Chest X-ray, PA view. Patient: 27 years old, sex M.
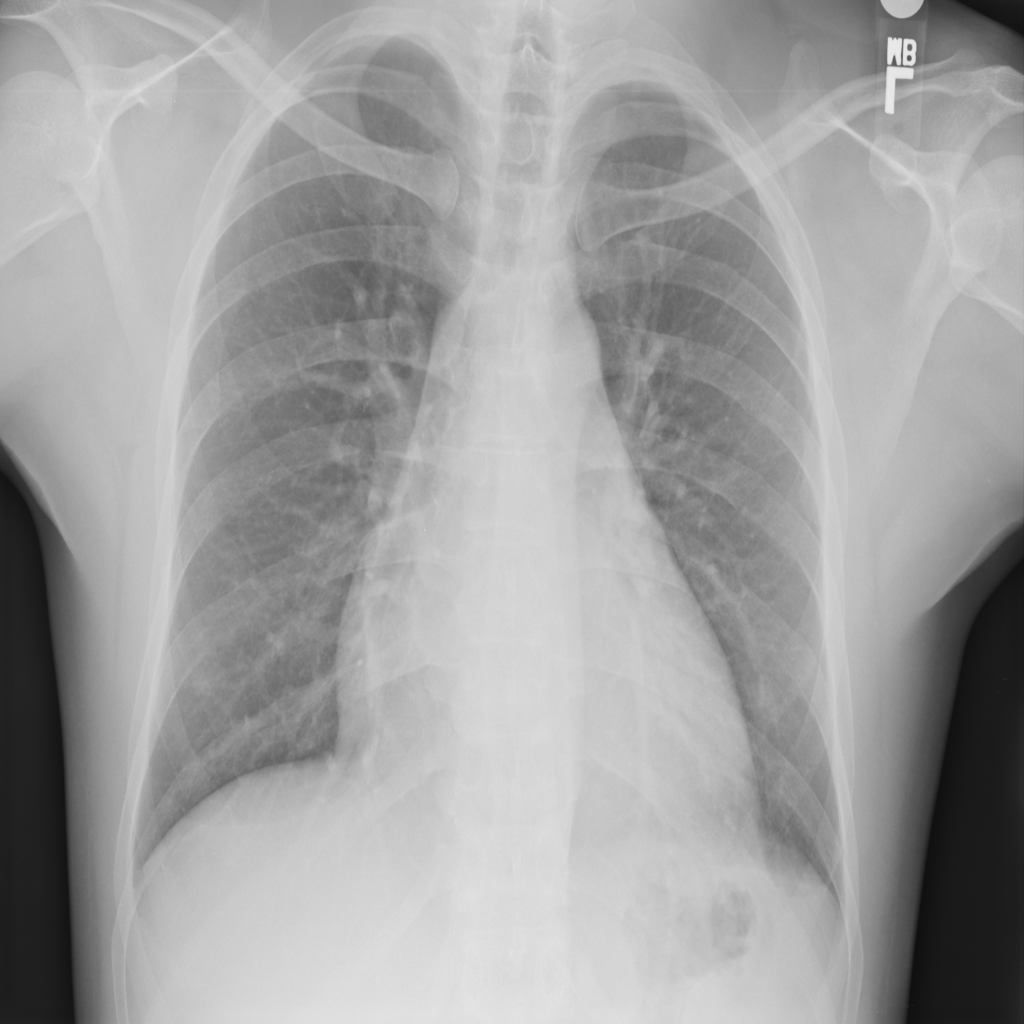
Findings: Cardiomegaly